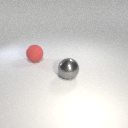
large gray metal sphere in front of large red rubber sphere